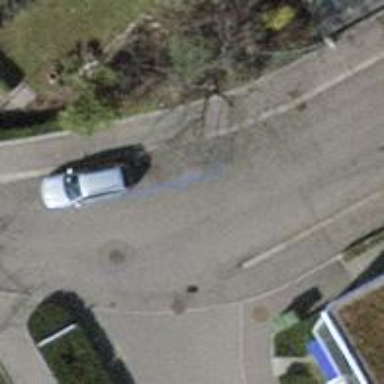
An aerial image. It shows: Residential road with separate sidewalks on both sides. The road surface is asphalt.